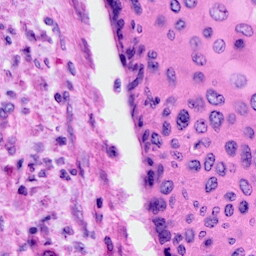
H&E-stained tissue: Cervix